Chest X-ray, PA view. Patient: 55 years old, sex F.
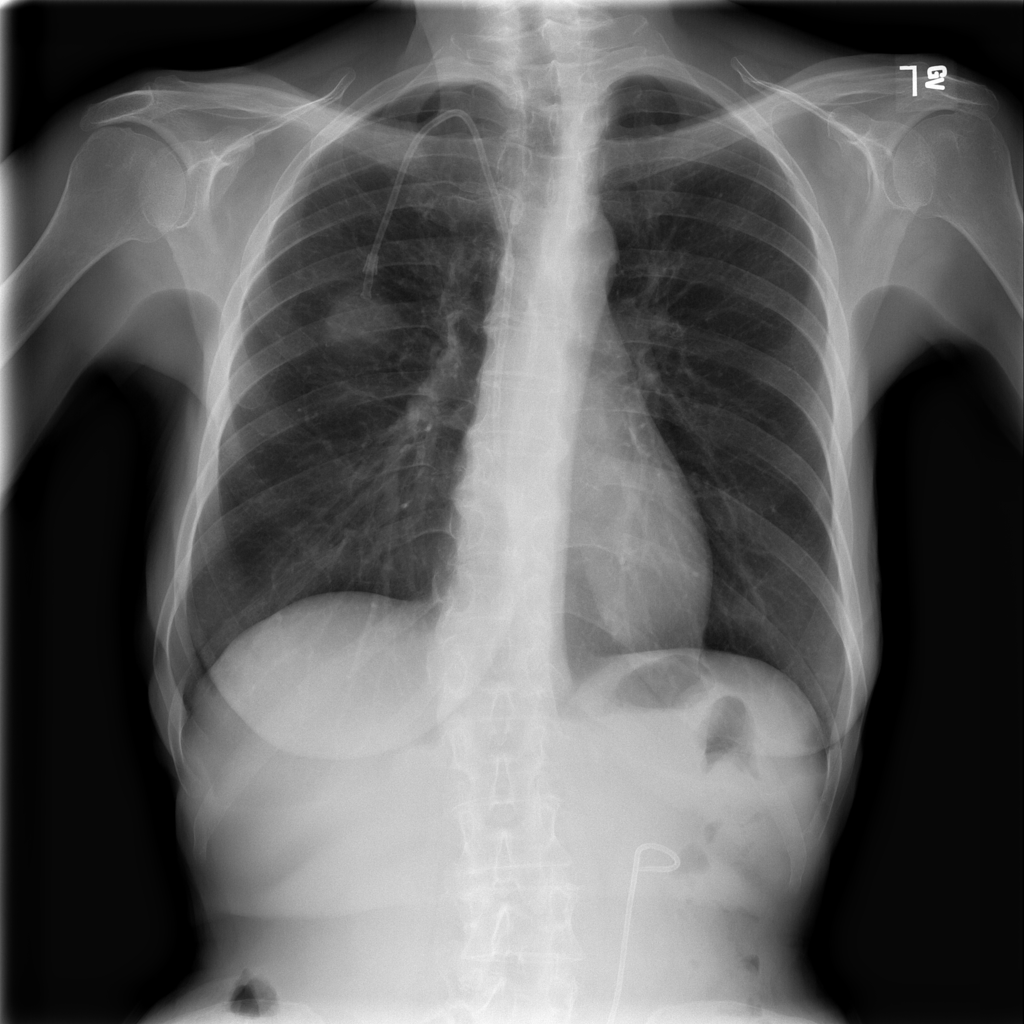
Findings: No Finding